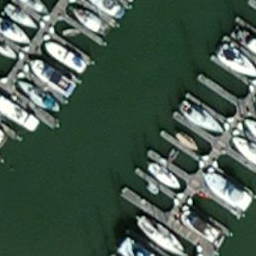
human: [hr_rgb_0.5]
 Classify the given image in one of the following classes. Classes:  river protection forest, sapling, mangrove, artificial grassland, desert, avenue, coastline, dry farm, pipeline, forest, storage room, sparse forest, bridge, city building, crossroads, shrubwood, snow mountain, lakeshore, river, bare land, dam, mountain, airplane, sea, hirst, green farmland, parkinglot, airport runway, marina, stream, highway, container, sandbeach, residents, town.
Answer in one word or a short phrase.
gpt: marina